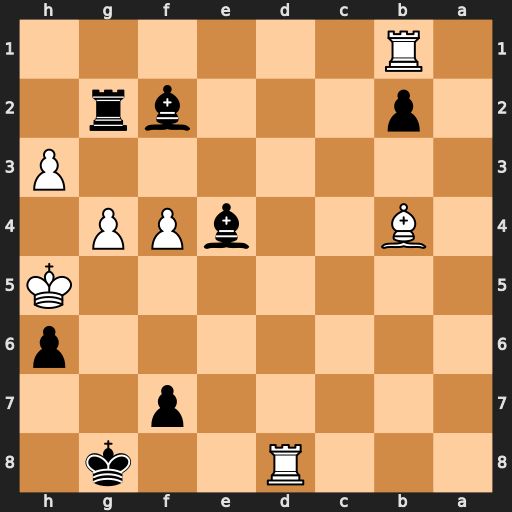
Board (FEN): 3R2k1/5p2/7p/7K/1B2bPP1/7P/1p3br1/1R6
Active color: b
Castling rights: -
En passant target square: -
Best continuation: Kh7 Rh8+ Kxh8